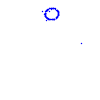
Particle: kaon